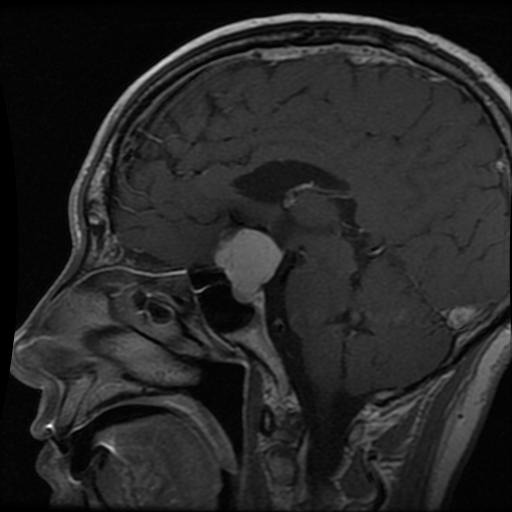
Label: meningioma